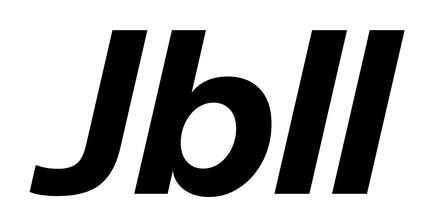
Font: InstrumentSans-Italic_Bold_Italic